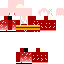
A female human skin with pale skin, wearing brown long hair dressed in a red robe top and red pants, featuring a closed mouth.